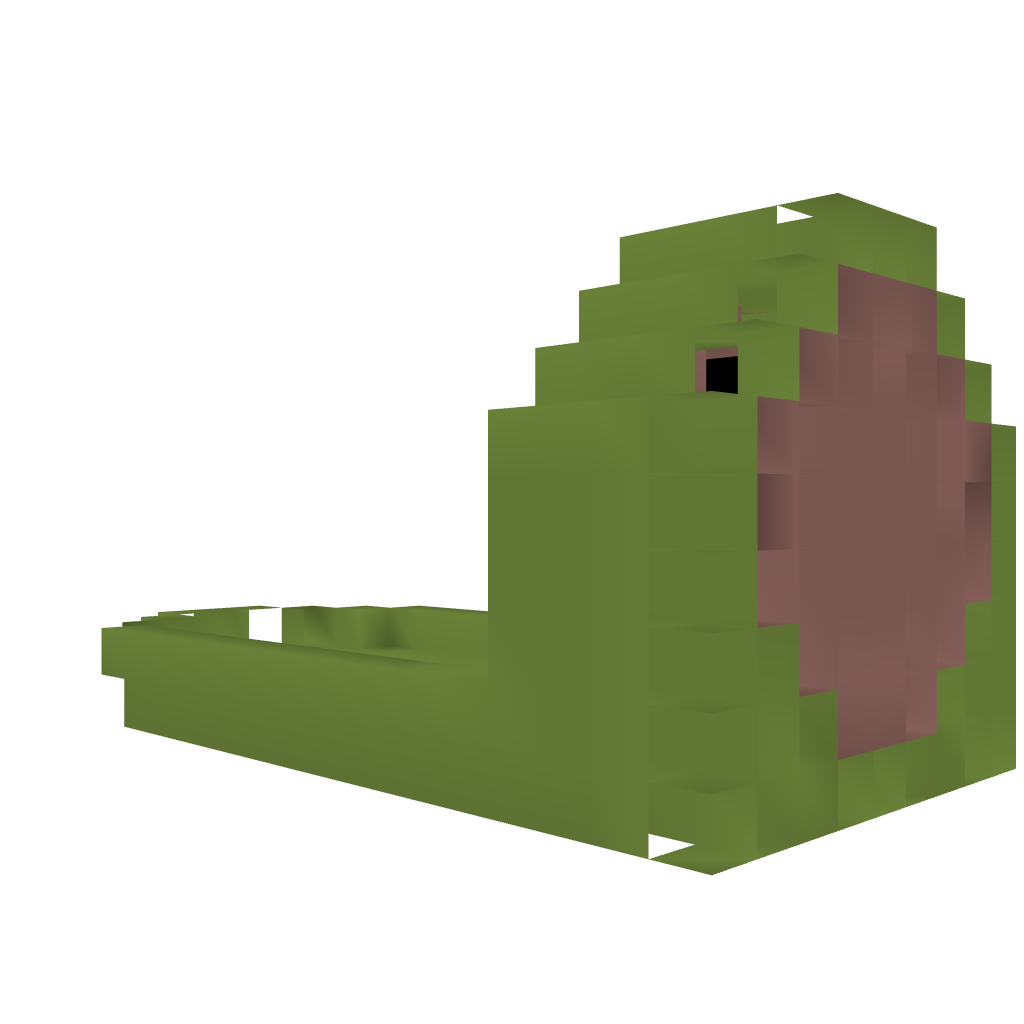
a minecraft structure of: Airboat bad low quality